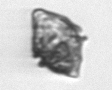
Label: Kryptoperidinium_triquetrum